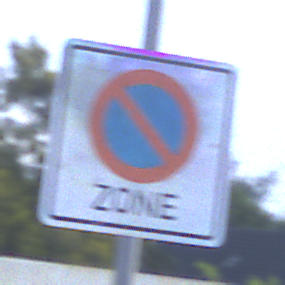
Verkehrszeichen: BeginnEingeschraenktesHalteverbotZone
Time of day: SunriseSunset
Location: Outdoor (Suburban)
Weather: PartlyCloudy
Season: NotSpecified
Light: Natural